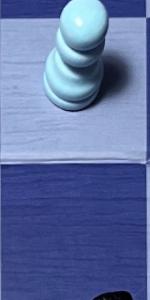
Label: Empty